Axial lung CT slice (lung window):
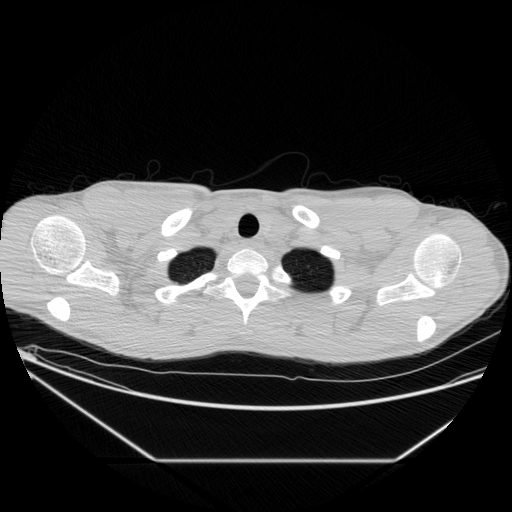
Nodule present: no